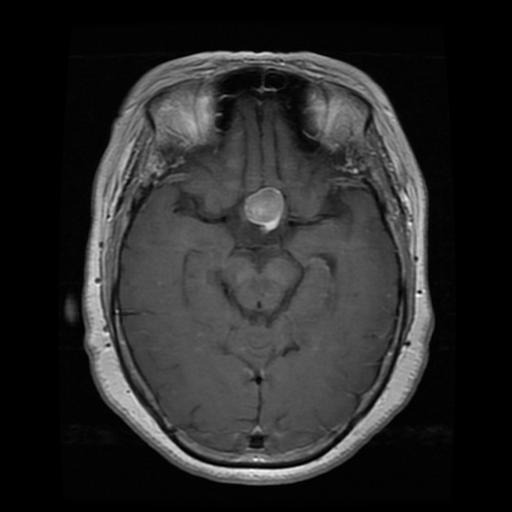
Label: pituitary